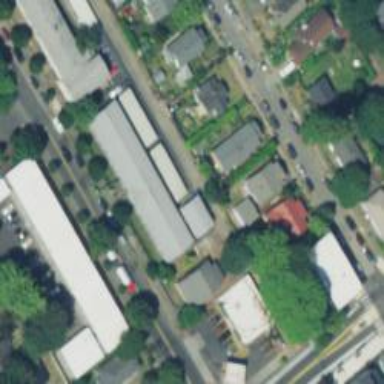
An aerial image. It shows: Alley classified as service road.